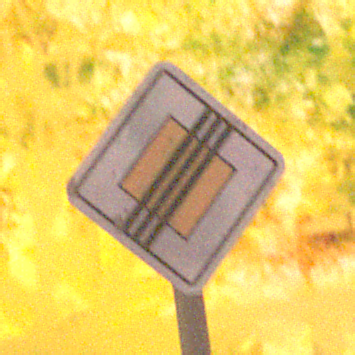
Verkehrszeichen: EndeVorfahrtsstrasse
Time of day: Night
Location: Outdoor (Nature)
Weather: Clear
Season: NotSpecified
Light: Natural